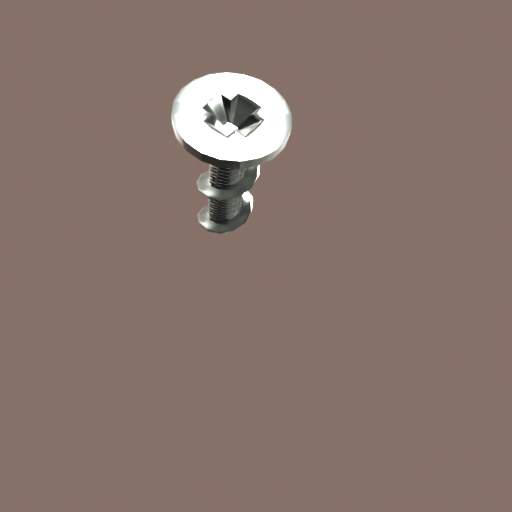
Label: screw